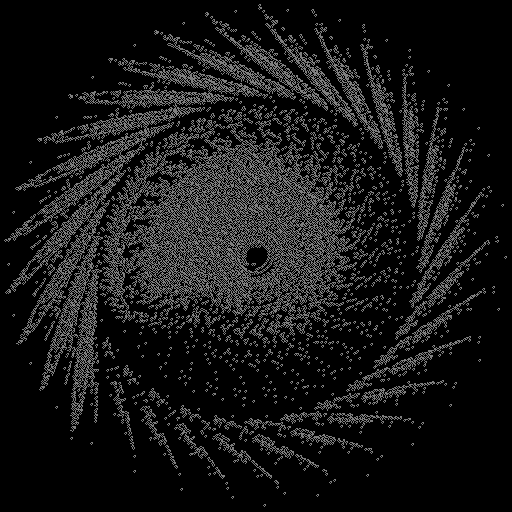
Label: fleabane